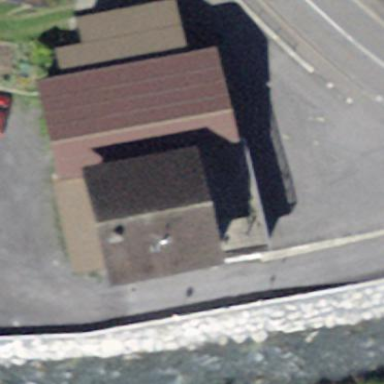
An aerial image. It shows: Gabled garage building with brown roof.